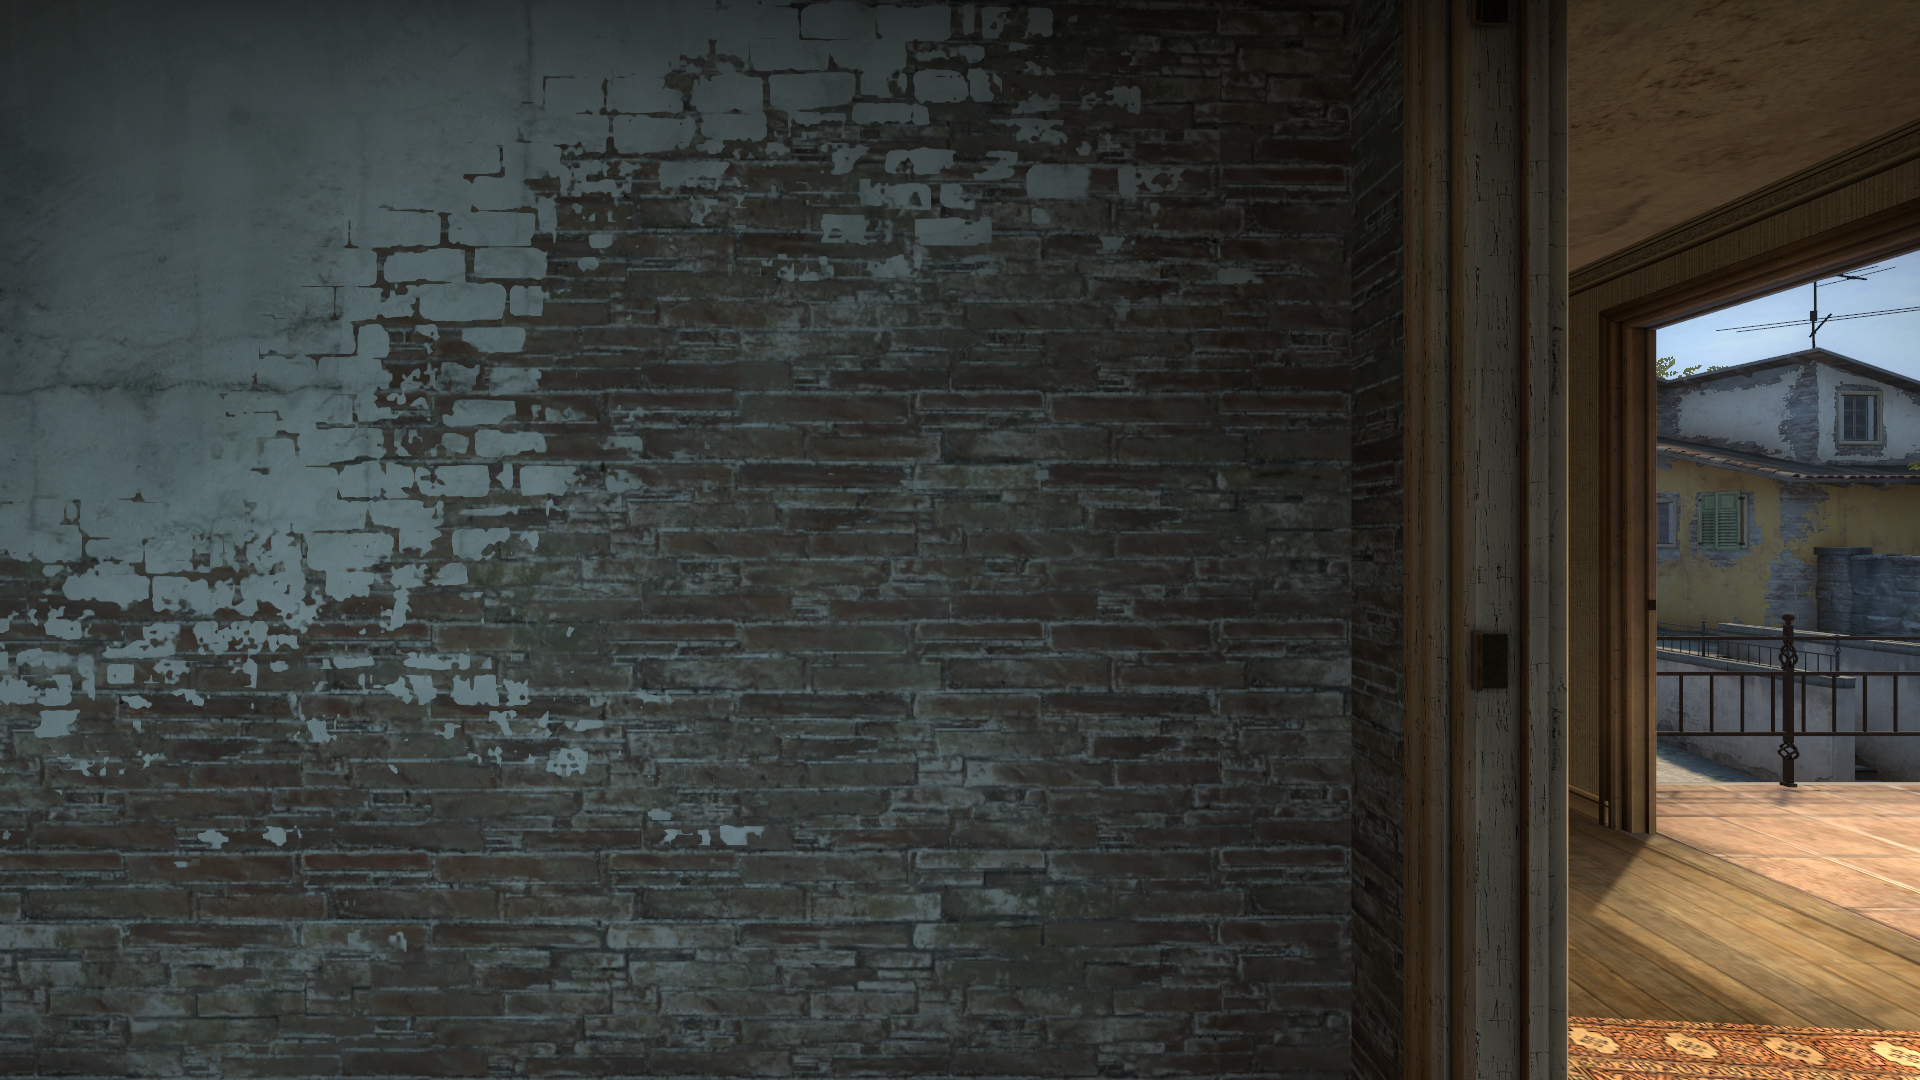
Map: de_inferno